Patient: sex F, age 67
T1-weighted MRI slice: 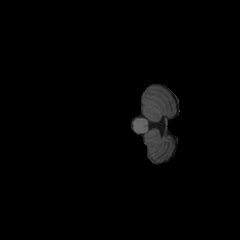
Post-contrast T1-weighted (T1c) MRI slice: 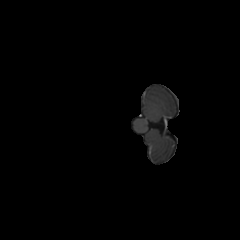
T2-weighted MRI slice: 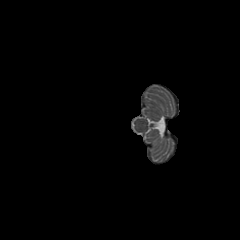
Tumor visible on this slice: no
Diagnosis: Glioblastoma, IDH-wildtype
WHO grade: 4